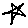
Label: star